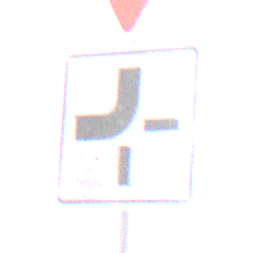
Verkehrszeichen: VerlaufVorfahrtsstrasse2
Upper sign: VorfahrtGewaehren
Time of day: MorningAfternoon
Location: Outdoor (Nature)
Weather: PartlyCloudy
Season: NotSpecified
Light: Natural